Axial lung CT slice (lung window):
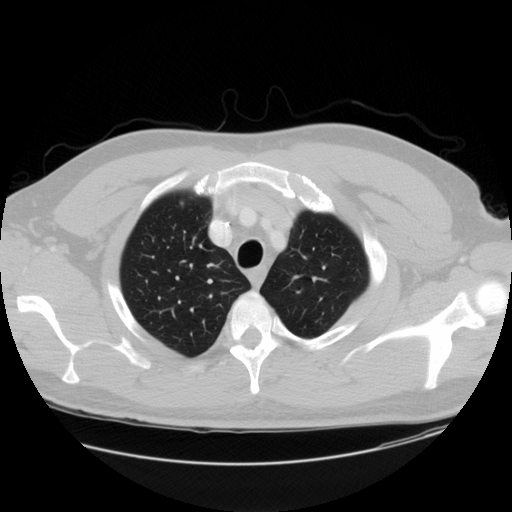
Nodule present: no